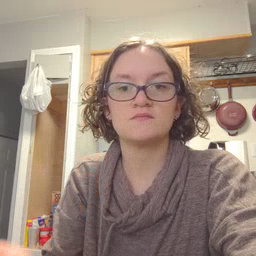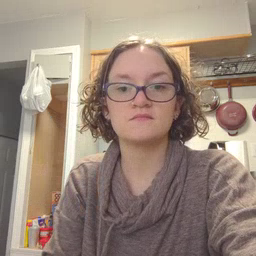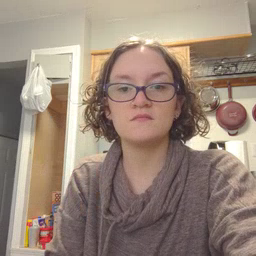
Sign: car